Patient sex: F
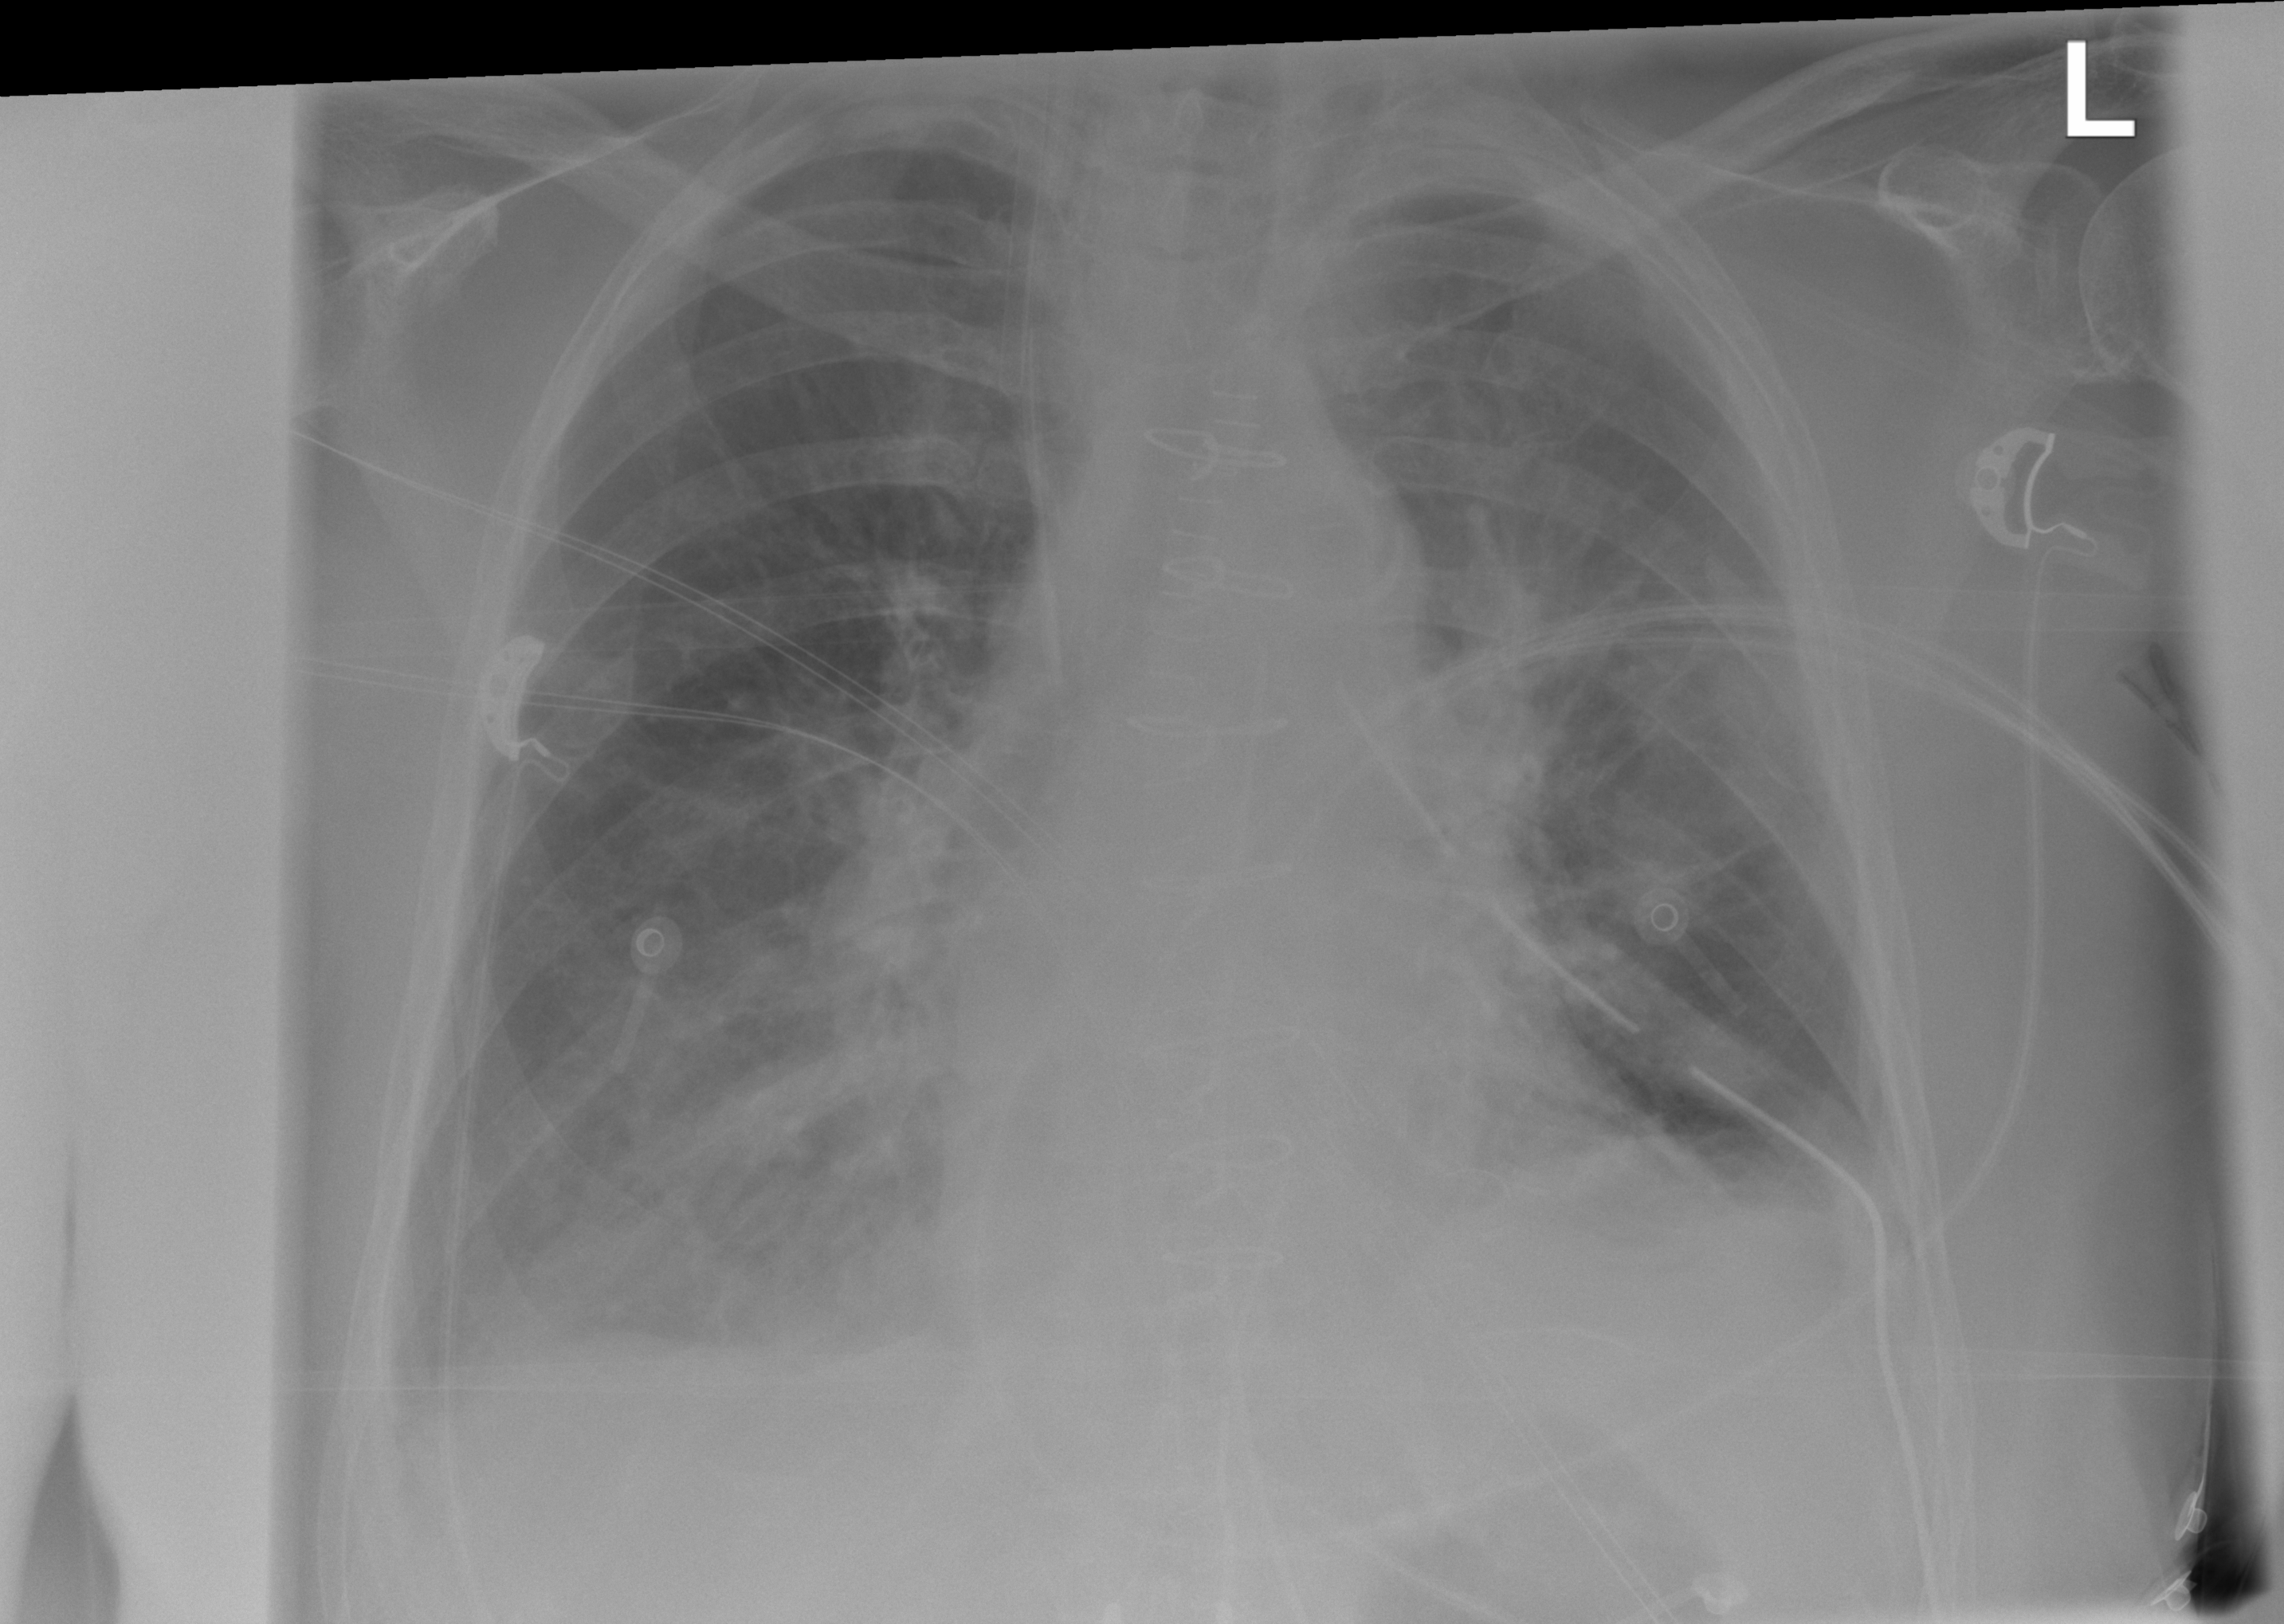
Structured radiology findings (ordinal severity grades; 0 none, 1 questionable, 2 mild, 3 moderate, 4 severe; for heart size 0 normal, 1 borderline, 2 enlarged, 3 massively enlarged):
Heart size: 0
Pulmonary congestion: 0
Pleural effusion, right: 2
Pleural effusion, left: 2
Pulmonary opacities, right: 0
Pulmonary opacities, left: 0
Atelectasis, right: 2
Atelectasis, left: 2